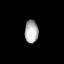
Tissue: lung
Cell type: Endothelial cells
Senescence score: 0.6841
Nuclear area (px): 303
Mean DAPI intensity: 175.984